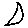
Label: moon